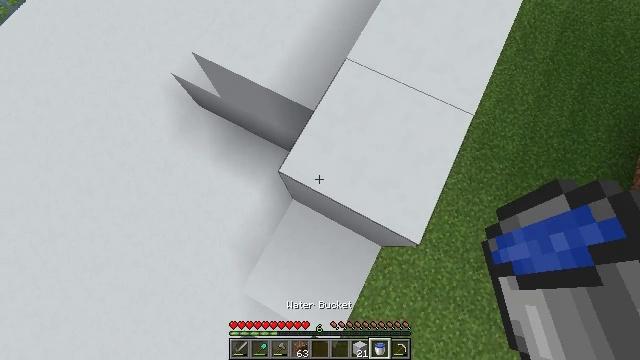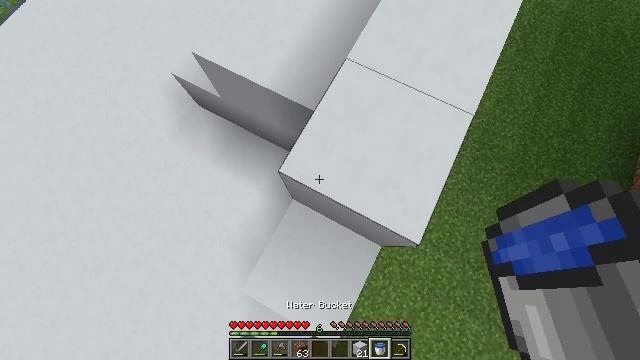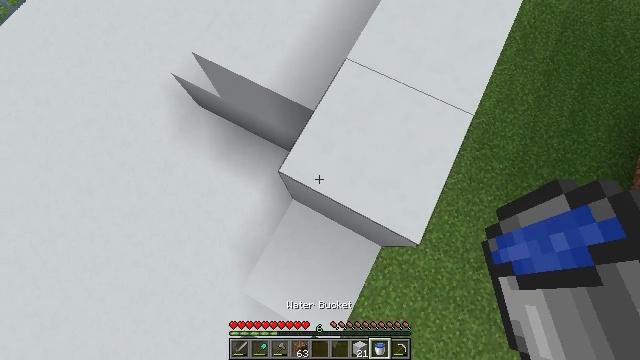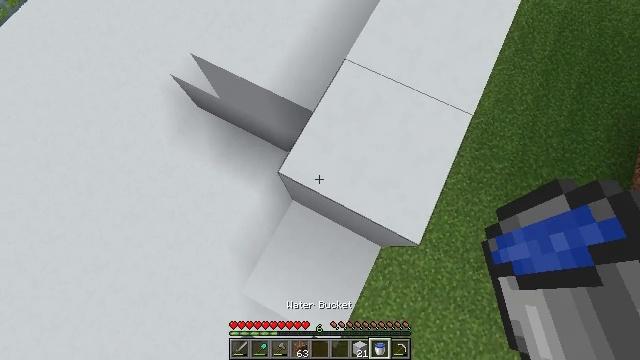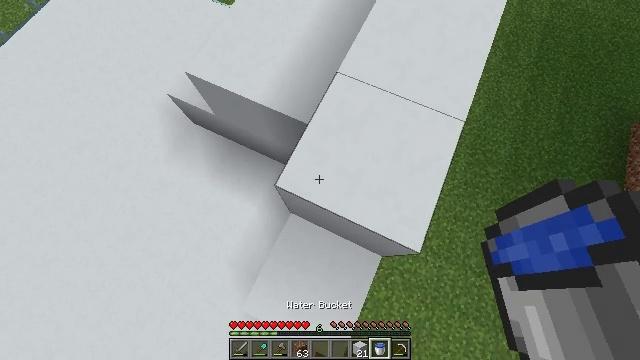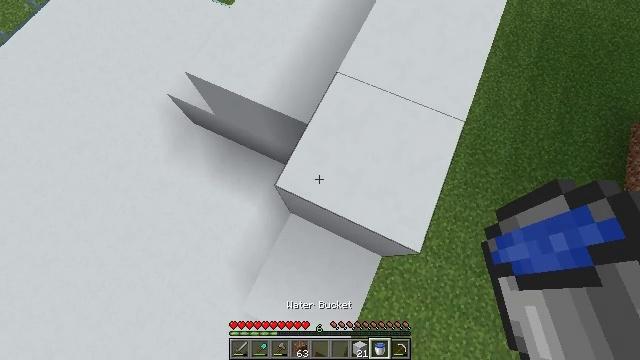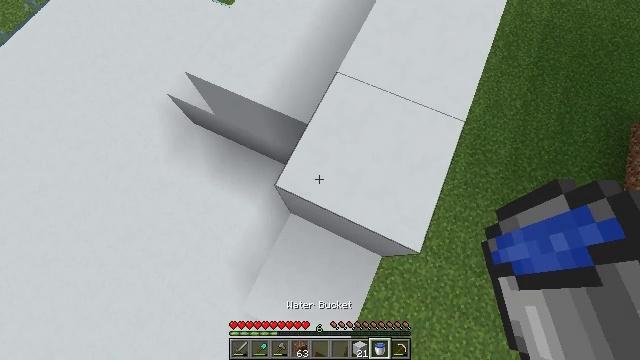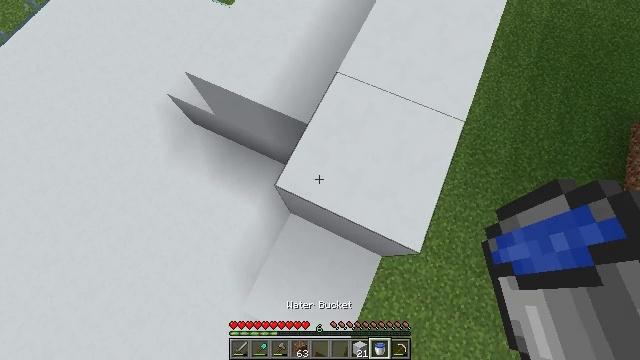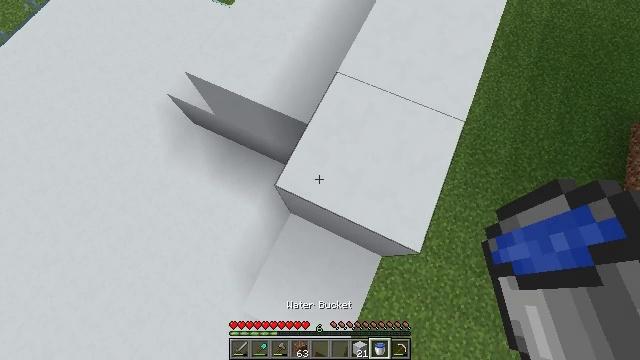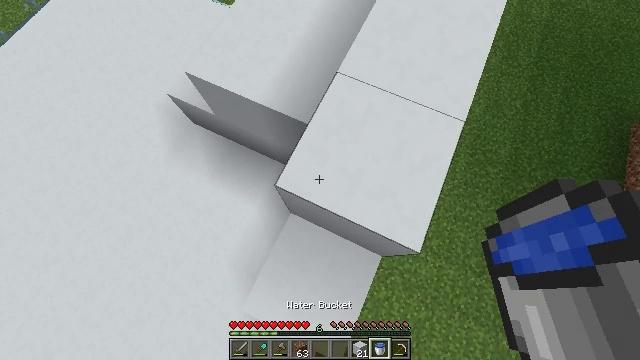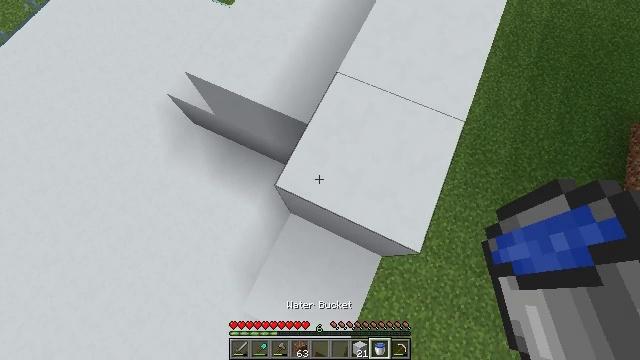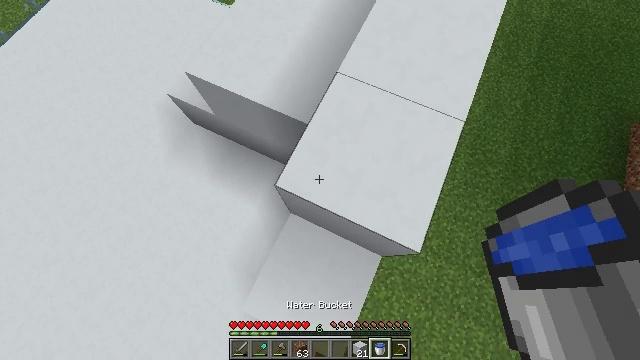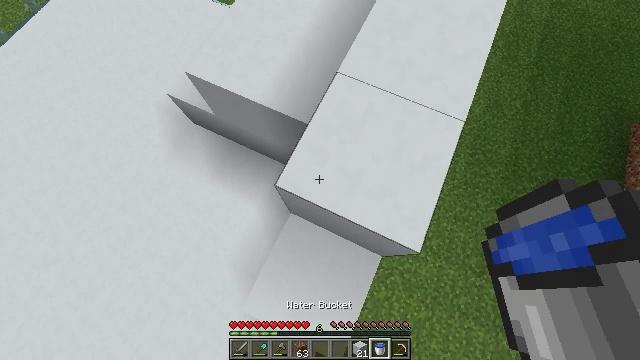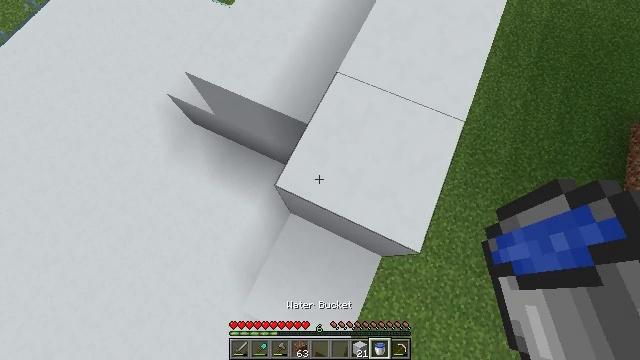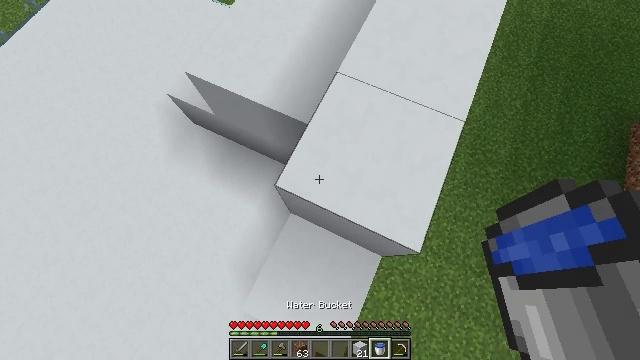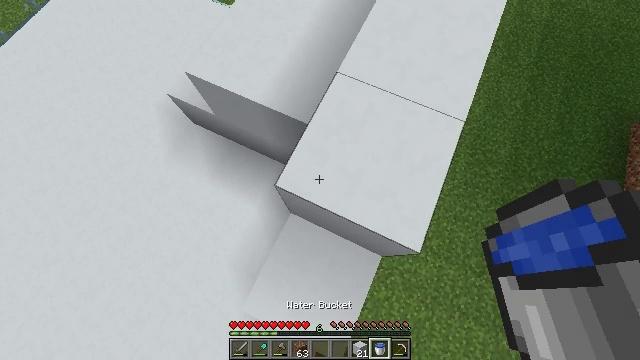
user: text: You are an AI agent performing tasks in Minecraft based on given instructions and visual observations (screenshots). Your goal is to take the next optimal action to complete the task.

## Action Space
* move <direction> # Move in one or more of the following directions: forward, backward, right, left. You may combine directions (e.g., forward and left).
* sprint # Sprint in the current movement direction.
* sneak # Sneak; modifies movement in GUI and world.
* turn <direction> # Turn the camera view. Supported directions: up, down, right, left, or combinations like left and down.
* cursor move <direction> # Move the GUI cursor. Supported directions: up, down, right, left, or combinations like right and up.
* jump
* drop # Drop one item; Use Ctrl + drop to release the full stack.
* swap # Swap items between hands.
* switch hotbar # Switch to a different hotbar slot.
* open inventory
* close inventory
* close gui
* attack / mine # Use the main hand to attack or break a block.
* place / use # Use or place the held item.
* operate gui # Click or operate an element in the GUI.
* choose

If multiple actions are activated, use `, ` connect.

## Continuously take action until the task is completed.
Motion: motion action
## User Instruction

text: Break the white concrete to gather it.
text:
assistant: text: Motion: no_op
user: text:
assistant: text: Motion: no_op
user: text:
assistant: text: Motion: no_op
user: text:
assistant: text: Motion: turn right and up
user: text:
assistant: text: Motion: no_op
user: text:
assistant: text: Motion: no_op
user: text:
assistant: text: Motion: no_op
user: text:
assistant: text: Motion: no_op
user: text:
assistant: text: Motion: no_op
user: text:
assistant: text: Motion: no_op
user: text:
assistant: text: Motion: no_op
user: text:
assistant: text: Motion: no_op
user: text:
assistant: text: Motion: no_op
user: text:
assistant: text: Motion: no_op
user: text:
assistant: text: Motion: switch to hotbar 8
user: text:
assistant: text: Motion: switch to hotbar 8
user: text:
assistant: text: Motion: switch to hotbar 8
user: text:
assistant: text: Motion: switch to hotbar 8
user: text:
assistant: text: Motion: switch to hotbar 8
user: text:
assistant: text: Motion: no_op
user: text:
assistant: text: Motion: switch to hotbar 9
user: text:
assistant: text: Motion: switch to hotbar 9
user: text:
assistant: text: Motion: switch to hotbar 9
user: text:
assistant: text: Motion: no_op
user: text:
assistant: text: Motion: no_op
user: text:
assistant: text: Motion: attack / mine
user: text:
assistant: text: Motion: attack / mine
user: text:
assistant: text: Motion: attack / mine
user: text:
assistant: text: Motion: attack / mine
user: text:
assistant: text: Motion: attack / mine